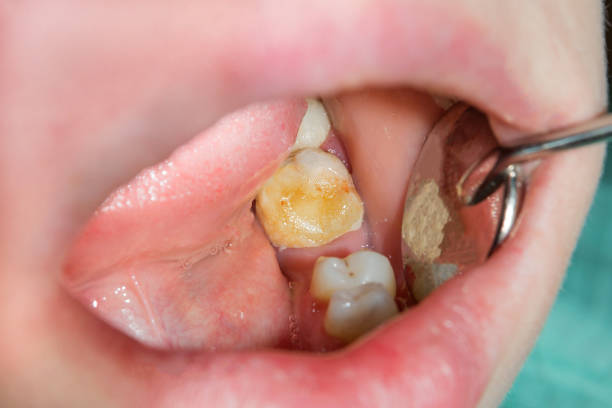
Condition: Caries